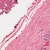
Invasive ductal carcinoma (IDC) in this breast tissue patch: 0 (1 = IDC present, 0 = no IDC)